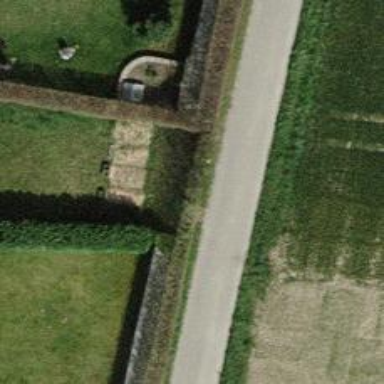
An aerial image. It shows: Hedge acting as barrier.